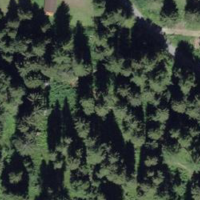
EUNIS habitat code: 44
Species observed at this site:
Vaccinium myrtillus
Dactylorhiza maculata
Saxifraga rotundifolia
Orthilia secunda